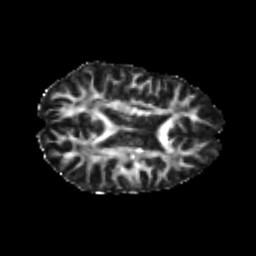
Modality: FA
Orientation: axial
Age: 21
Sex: female
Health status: healthy
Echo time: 0.074 s